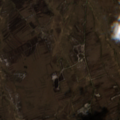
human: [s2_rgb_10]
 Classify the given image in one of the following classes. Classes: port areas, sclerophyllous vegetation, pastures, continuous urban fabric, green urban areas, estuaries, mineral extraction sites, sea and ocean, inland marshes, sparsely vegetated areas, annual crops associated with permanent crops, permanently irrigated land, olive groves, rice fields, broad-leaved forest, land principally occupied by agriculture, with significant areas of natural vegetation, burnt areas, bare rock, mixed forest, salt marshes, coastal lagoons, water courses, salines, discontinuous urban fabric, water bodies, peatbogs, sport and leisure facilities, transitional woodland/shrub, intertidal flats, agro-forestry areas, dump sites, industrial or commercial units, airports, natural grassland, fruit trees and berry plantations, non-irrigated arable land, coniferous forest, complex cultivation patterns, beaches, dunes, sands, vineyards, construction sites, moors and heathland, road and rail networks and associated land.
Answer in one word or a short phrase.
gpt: peatbogs